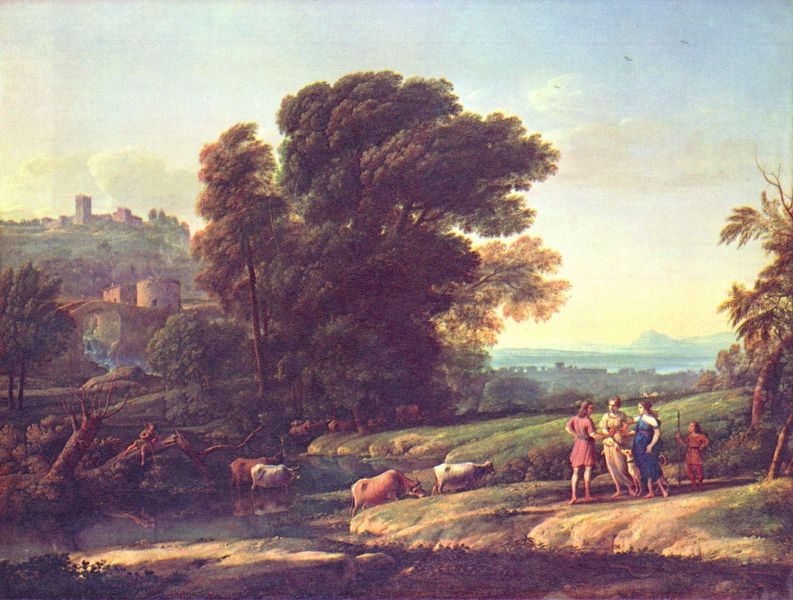
Titel: Versöhnung von Cephalus und Procris
Künstler: Claude Lorrain
Standort: London
Institution: National Gallery
Schlagwörter: baum, berg, blau, blätter, gemälde, gruppe, himmel, mann, meer, schatten, wasser, wolken, bäume, fluss, frauen, gelb, grün, landschaft, menschen, ocker, see, stadt, teich, frankreich, frau, hell, hintergrund, holz, kleider, licht, männer, szene, vordergrund, weiss, hund, rasen, rot, tier, tiere, weg, wiese, wolke, gespräch, malerei, architektur, barock, öl, ast, bach, ebene, ferne, horizont, häuser, hügel, kühe, morgen, natur, spiegelung, vieh, weide, wind, brücke, gewässer, sonne, wiesen, gold, kind, rosa, tal, wald, anhöhe, bauern, kinder, stock, turm, farbig, sommer, ort, unterhaltung, schuhe, stab, berge, tag, grasen, herde, kuh, rind, schweine, herbst, idylle, figuren, romantik, querformat, stämme, junge, zinnen, unscharf, ortschaft, ruine, rinder, antike, knabe, burg, weiden, türme, idyll, leinwand, ruinen, treffen, gestalten, wurzeln, mauern, jagdhund, tümpel, mythos, begegnung, siedlung, verdorrt, tränke, goldenes zeitalter, verblauung, speer, arkadien, ochse, ochsen, stiere, hirte, hirten, schäfer, biblisch, joseph anton koch, diana, landstrich, wasserstelle, burgen, zinne, baumstümpfe, kastell, trum, furt, lorrain, rauen, stadtsilhouette, wplken, zusammenkunft, mädchenf, geas, tbäume, ku, baumstamm bach